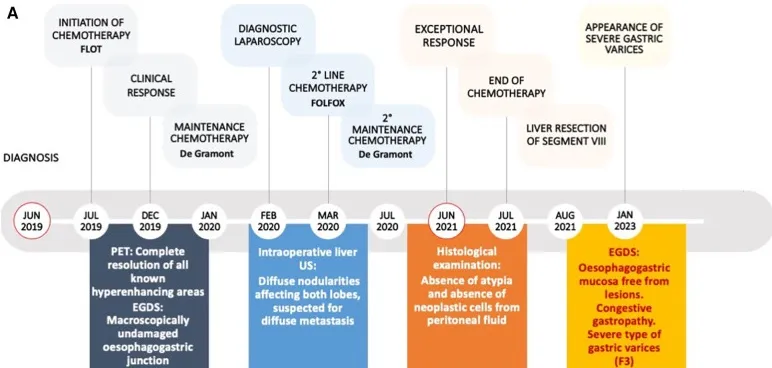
(A) Disease timeline and clinical course. Red circles mark the beginnings of medical history and the achievement of the exceptional clinical response.
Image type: chart (chart)